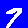
Digit: 7